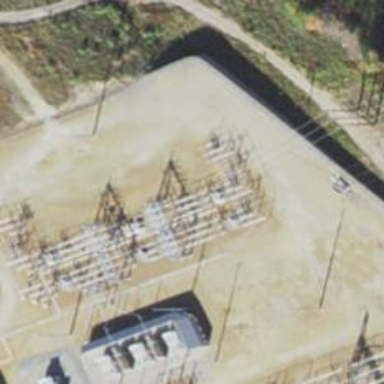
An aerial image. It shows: Switch for power supply.